Question: Hi i trying manny time but i can't created this.
I should be as like this below images in pure css without any images

and now i want to used only single div .
Thanks advanced .
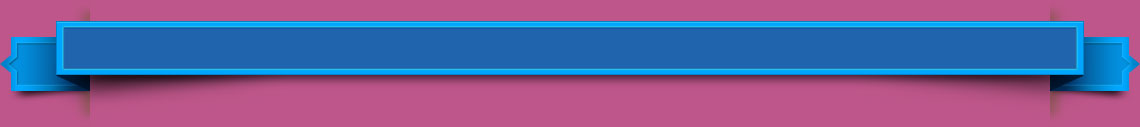
Answer: see you can make this in css3 easily you can use the before and after Pseudo Class Selectors for right and left side image curve and in the middle you can play with css3 for shadow box & gradient color etc....and it will come in only one div.
I hope you got it the idea what i am trying to explain you.....
see the demo for better understanding:- <URL>